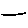
Label: line